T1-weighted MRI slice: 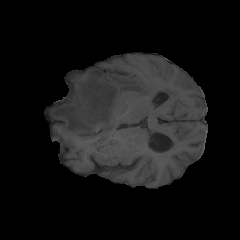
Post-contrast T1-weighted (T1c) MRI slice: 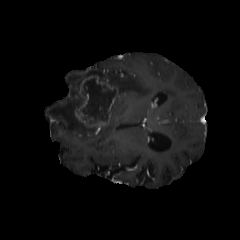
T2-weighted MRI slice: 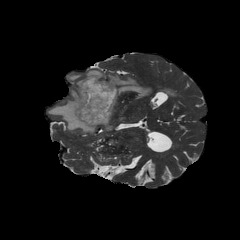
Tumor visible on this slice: yes